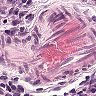
Metastatic tissue present: no